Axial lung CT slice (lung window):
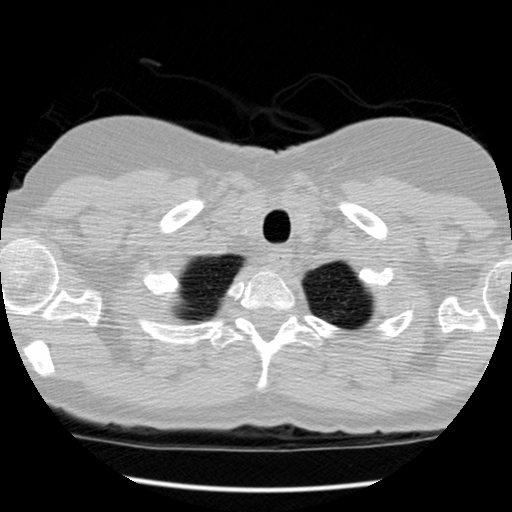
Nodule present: no